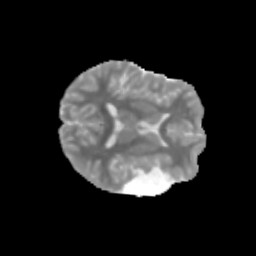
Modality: MD
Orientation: axial
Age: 12
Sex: male
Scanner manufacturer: siemens
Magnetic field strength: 3 T
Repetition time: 3.8 s
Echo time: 0.07 s